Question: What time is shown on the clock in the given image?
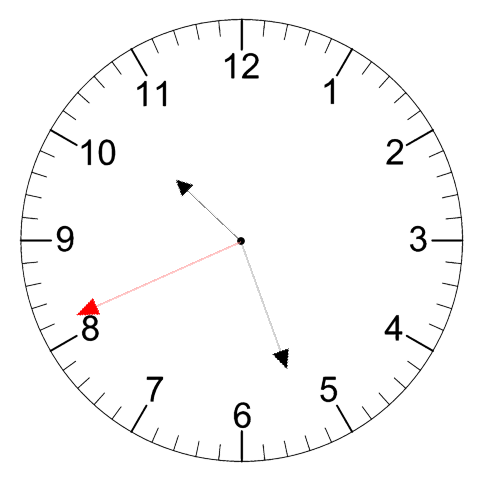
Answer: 10:26:41